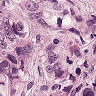
Metastatic tissue present: yes